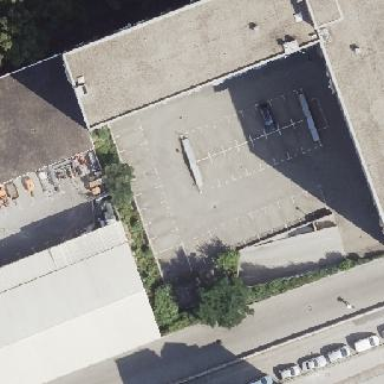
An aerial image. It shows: Office building with flat roof.